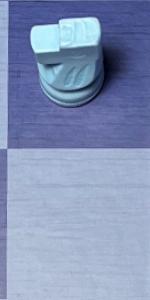
Label: Empty